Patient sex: M
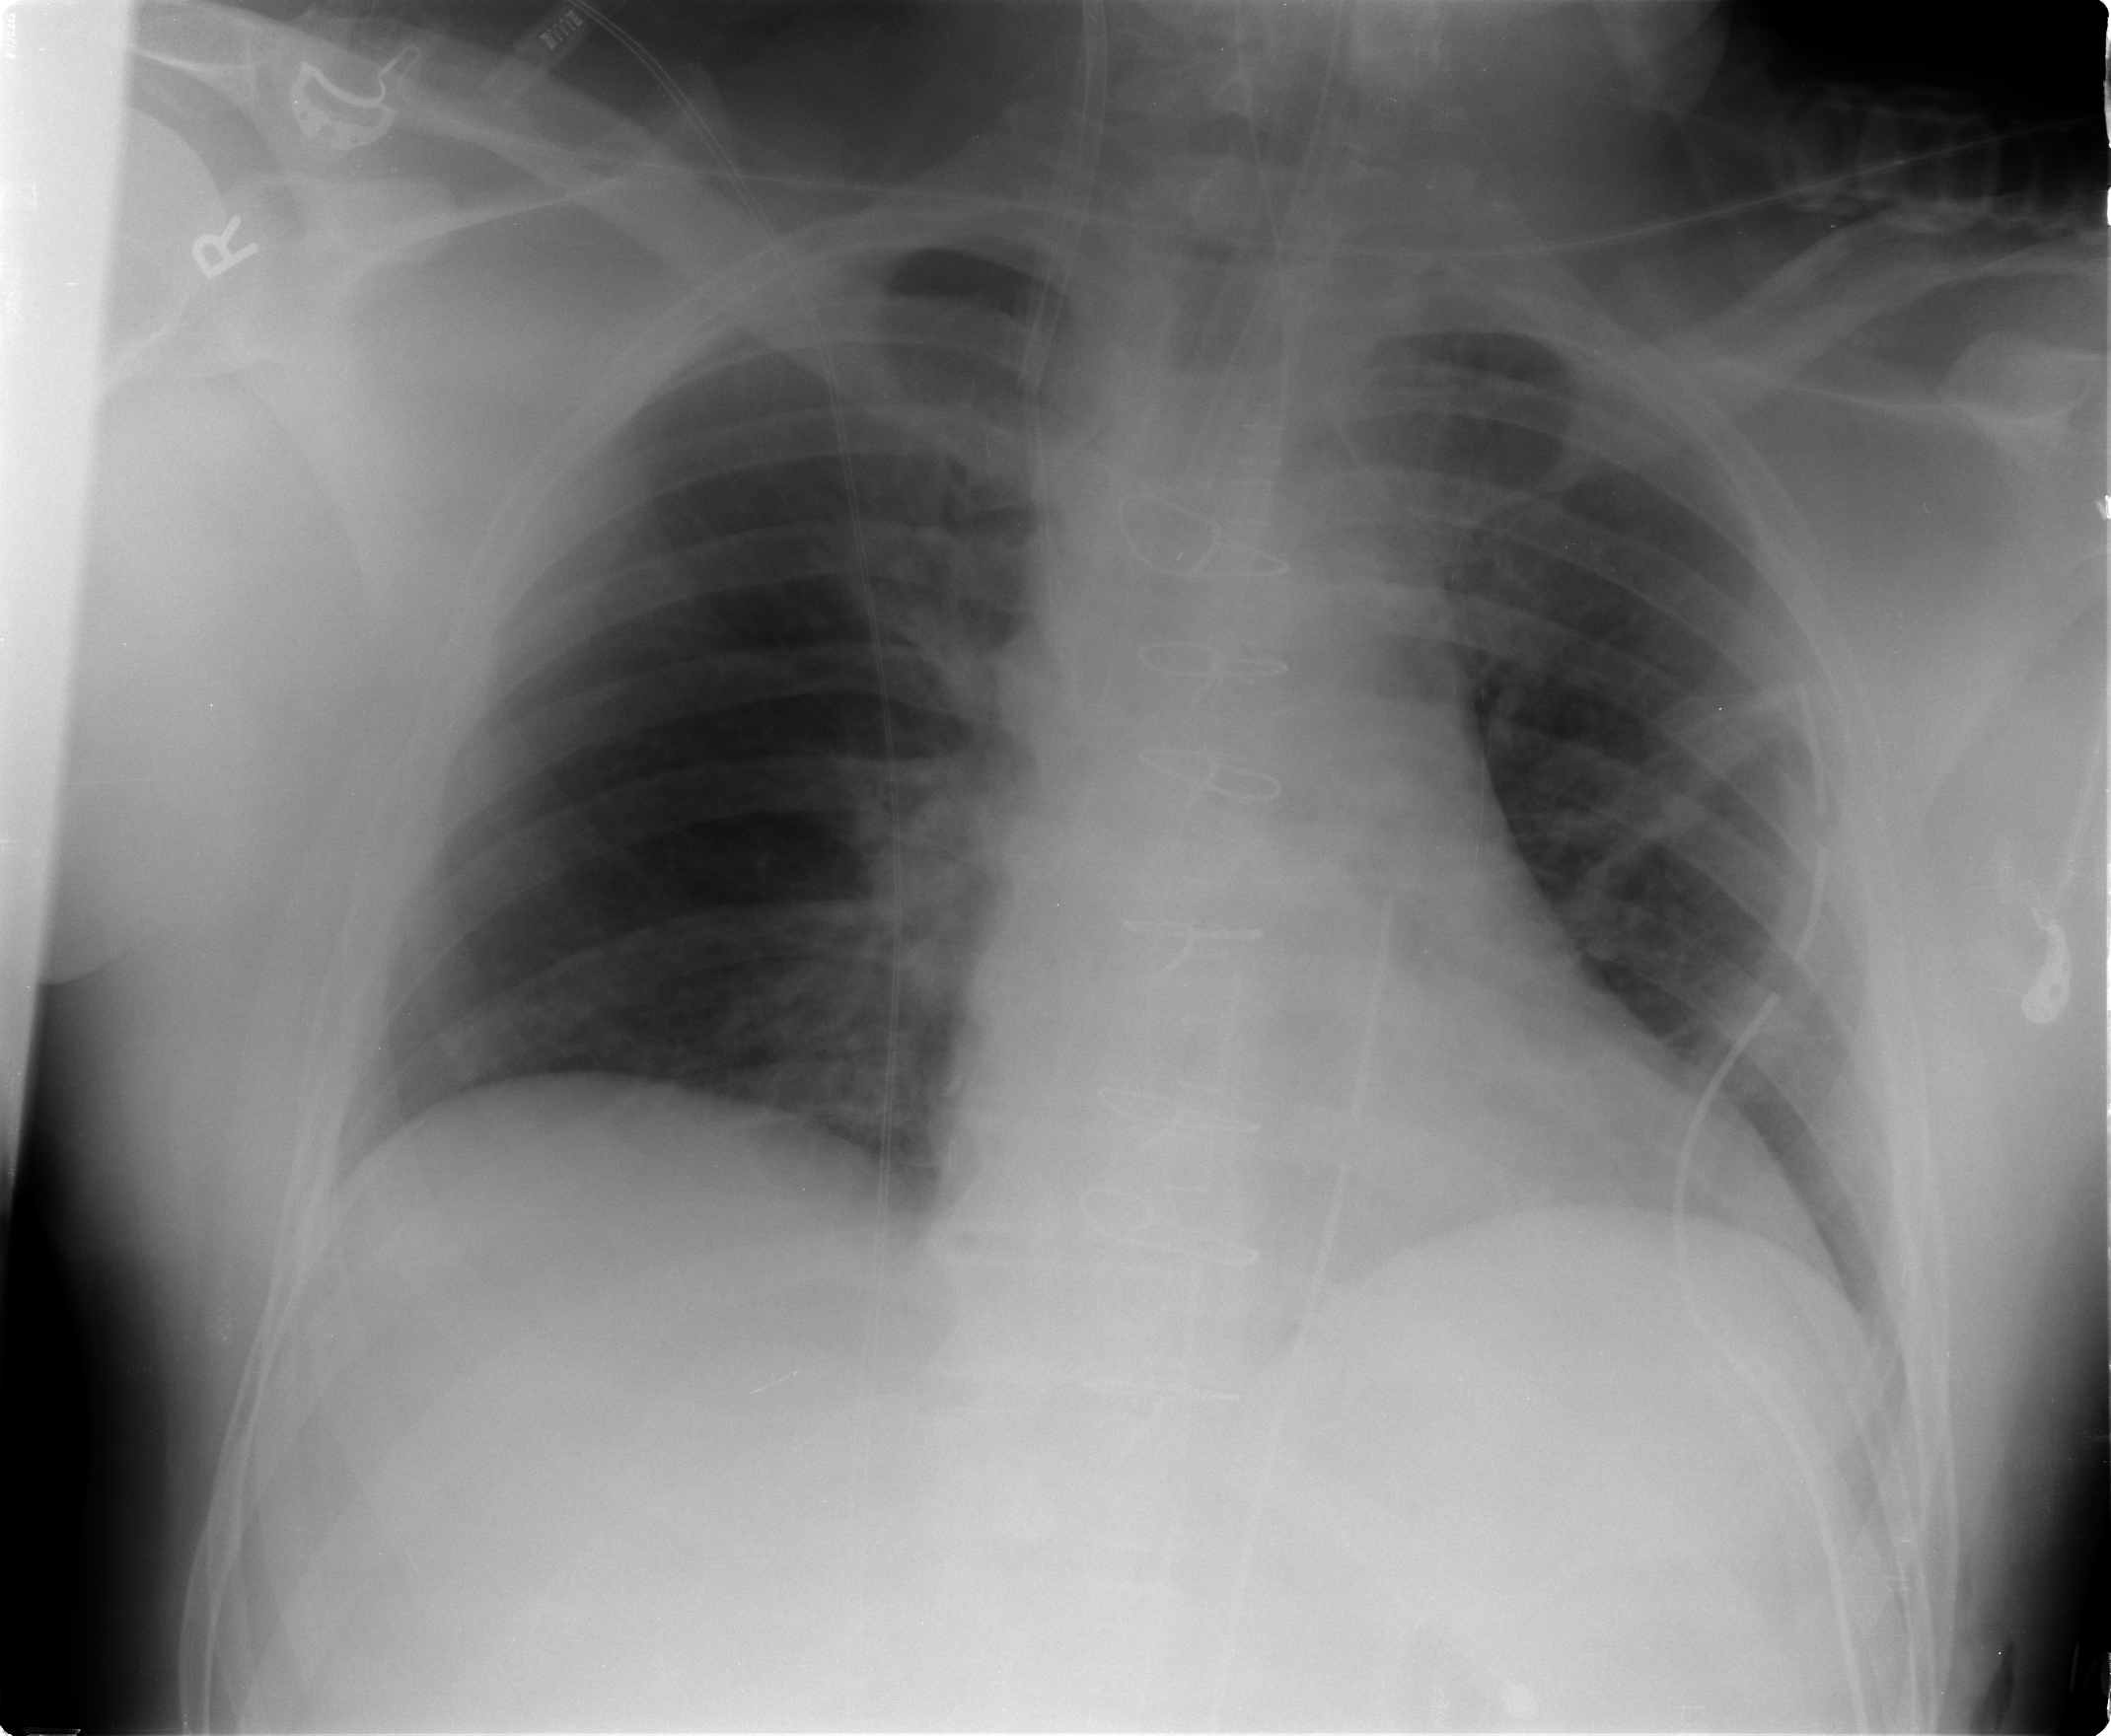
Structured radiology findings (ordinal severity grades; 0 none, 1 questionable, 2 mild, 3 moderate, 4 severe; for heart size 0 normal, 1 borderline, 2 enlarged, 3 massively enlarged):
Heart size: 0
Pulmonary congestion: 1
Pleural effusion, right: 0
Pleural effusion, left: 0
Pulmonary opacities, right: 0
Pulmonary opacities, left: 0
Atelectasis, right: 0
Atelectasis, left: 2